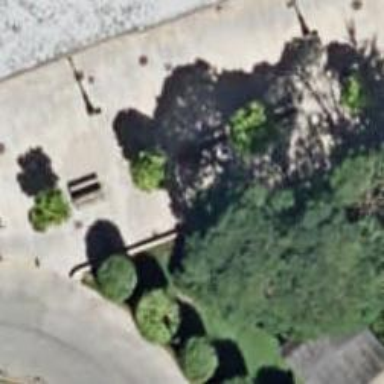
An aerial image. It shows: Brown bench.